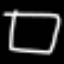
Label: square